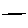
Label: line